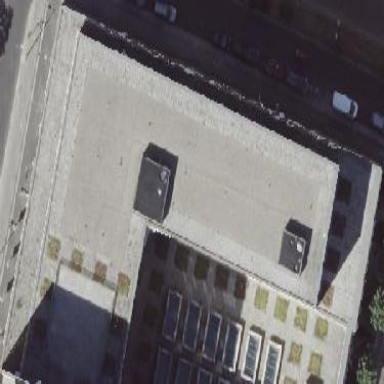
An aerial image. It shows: Building with flat concrete roof. The building is white with silver roof.